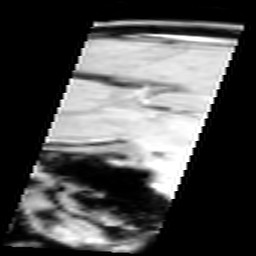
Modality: inplaneT1
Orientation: sagittal
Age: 19
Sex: male